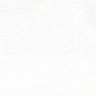
Metastatic tissue present: no